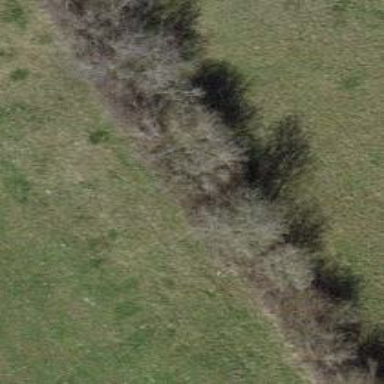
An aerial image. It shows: Hedge acting as barrier.